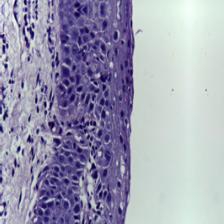
Diagnosis: Normal